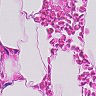
Metastatic tissue present: no